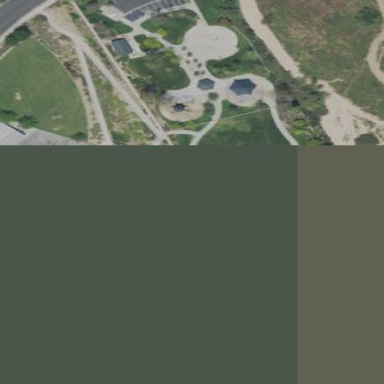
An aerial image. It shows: Park.